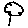
Label: tree